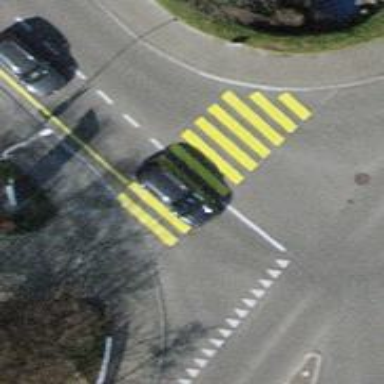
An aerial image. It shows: Zebra crossing on the road.